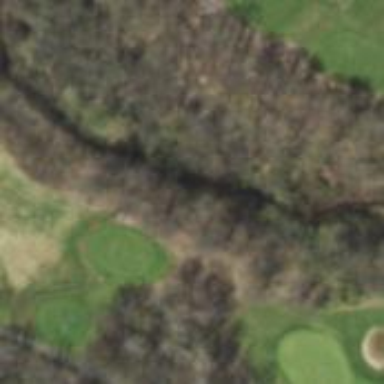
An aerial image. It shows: Golf tee on grassy land.